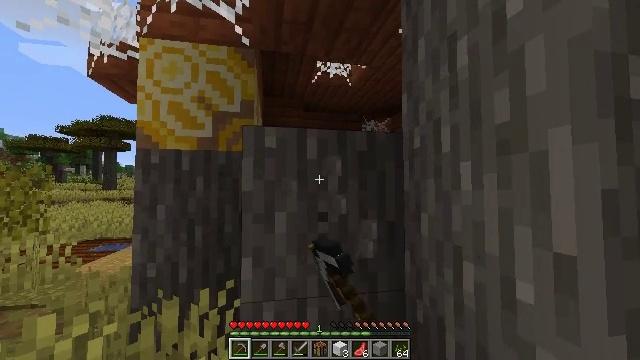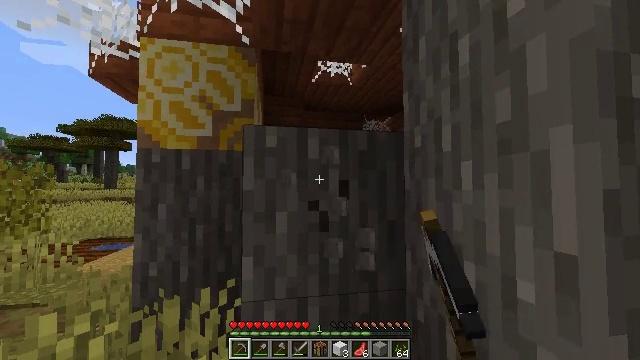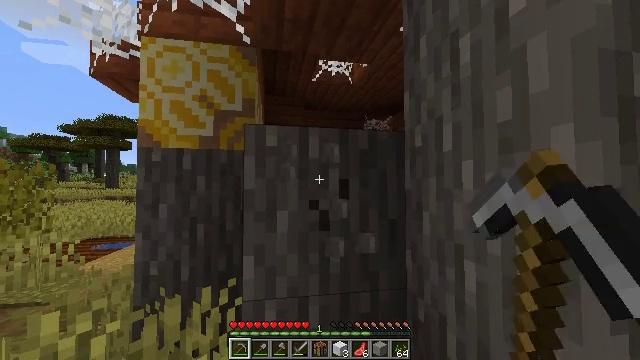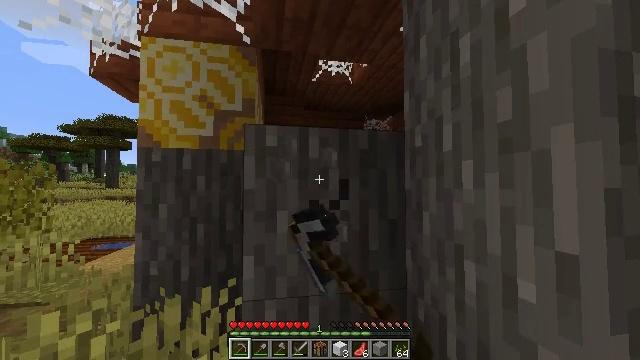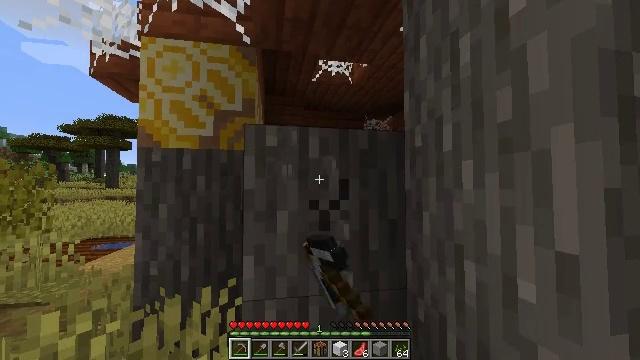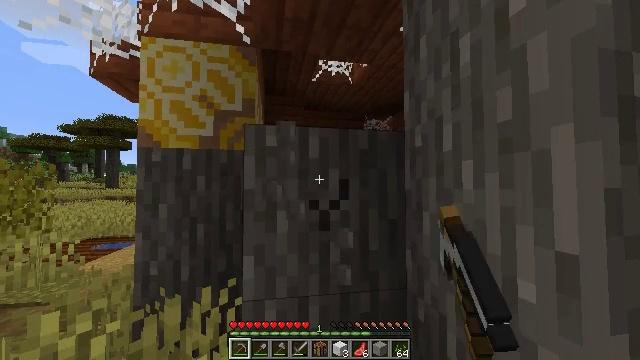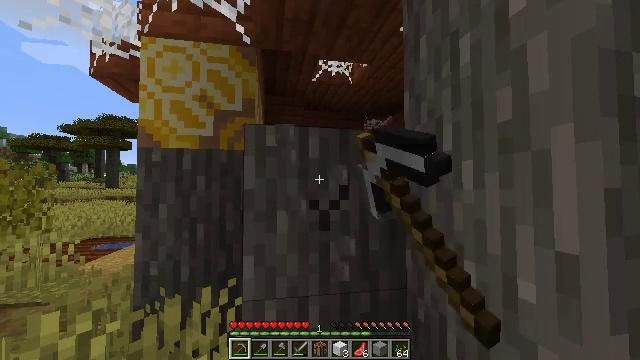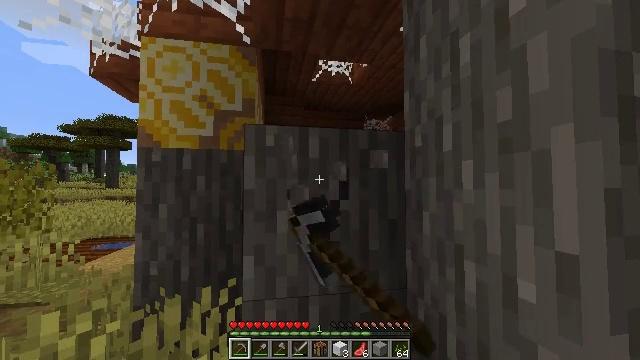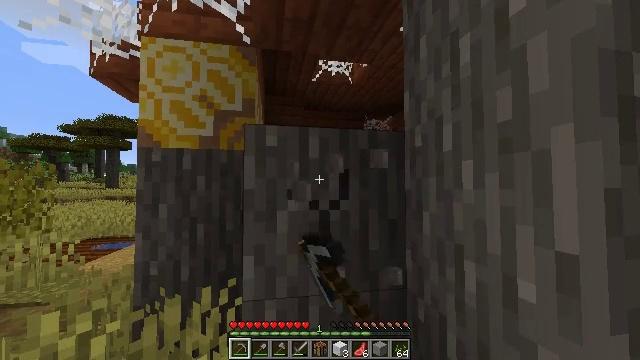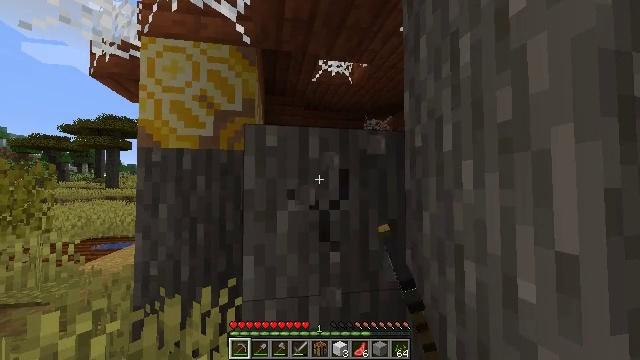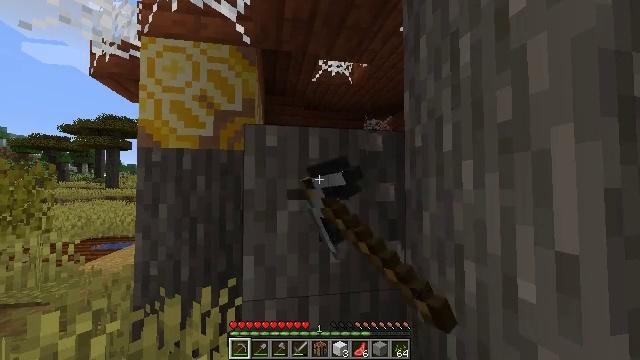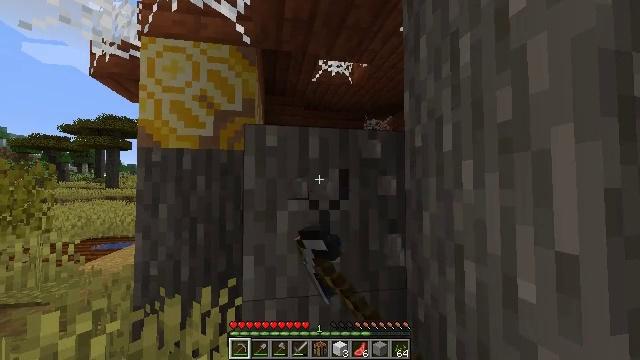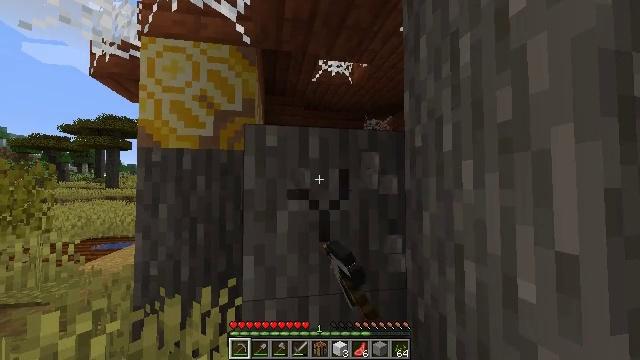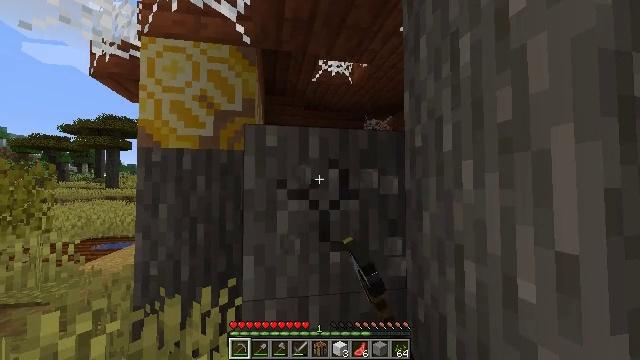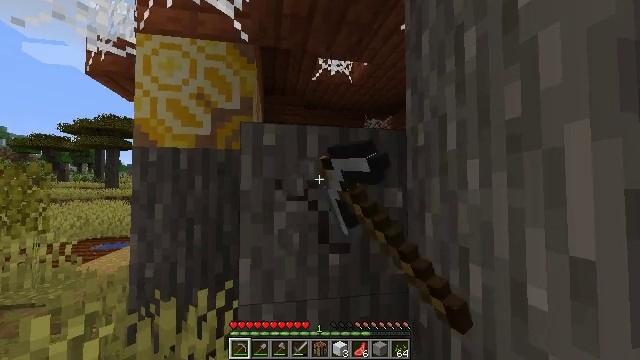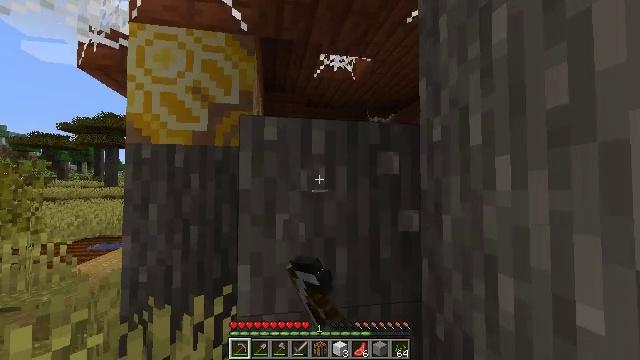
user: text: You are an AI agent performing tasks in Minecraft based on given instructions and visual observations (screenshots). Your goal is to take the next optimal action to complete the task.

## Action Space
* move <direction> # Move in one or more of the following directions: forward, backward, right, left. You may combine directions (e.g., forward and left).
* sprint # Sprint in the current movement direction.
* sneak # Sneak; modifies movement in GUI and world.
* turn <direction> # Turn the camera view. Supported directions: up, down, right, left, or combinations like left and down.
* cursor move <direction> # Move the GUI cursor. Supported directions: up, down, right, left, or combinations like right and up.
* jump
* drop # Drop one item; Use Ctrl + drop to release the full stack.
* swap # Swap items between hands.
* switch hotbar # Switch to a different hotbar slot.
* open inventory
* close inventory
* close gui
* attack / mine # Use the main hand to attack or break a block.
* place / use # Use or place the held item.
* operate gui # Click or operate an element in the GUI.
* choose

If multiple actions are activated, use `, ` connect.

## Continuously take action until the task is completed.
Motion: motion action
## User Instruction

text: Attack the yellow glazed terracotta to collect it.
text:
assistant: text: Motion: attack / mine
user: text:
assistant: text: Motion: attack / mine
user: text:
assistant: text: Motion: attack / mine
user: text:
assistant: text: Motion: attack / mine
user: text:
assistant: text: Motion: attack / mine
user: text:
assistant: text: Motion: attack / mine
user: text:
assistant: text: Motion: attack / mine
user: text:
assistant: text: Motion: attack / mine
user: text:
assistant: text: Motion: attack / mine
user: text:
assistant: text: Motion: attack / mine
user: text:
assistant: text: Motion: attack / mine
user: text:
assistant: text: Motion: attack / mine
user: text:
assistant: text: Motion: attack / mine
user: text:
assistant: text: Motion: move forward, attack / mine
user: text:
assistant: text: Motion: move forward and move left
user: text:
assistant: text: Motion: move forward and move left
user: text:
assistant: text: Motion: move forward and move left, turn left and up
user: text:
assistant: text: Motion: move forward and move left, turn left and up
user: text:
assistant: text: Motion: move forward and move left, turn up
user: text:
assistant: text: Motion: move forward and move left, turn up
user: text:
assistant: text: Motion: move forward and move left, turn up
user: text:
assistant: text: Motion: move forward and move left, turn up, attack / mine
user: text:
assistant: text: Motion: move forward and move left, turn up, attack / mine
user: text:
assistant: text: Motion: turn right and up, attack / mine
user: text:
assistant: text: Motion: attack / mine
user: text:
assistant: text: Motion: attack / mine
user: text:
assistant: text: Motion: turn right and up, attack / mine
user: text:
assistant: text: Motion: turn right and up, attack / mine
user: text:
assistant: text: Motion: attack / mine
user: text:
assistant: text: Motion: turn right and up, attack / mine